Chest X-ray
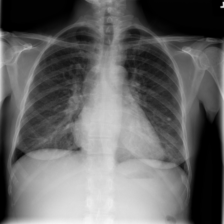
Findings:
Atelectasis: negative
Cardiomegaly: negative
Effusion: negative
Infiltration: positive
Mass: negative
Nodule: negative
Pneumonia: negative
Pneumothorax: negative
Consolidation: negative
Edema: negative
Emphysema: negative
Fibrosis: negative
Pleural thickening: negative
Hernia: negative